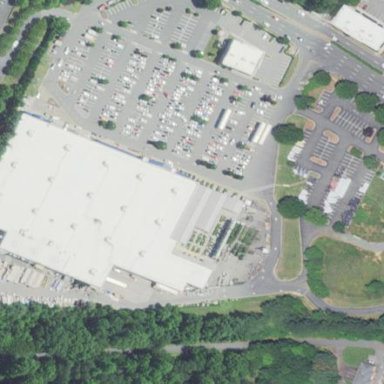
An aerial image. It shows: Retail building.